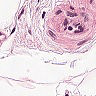
Metastatic tissue present: no